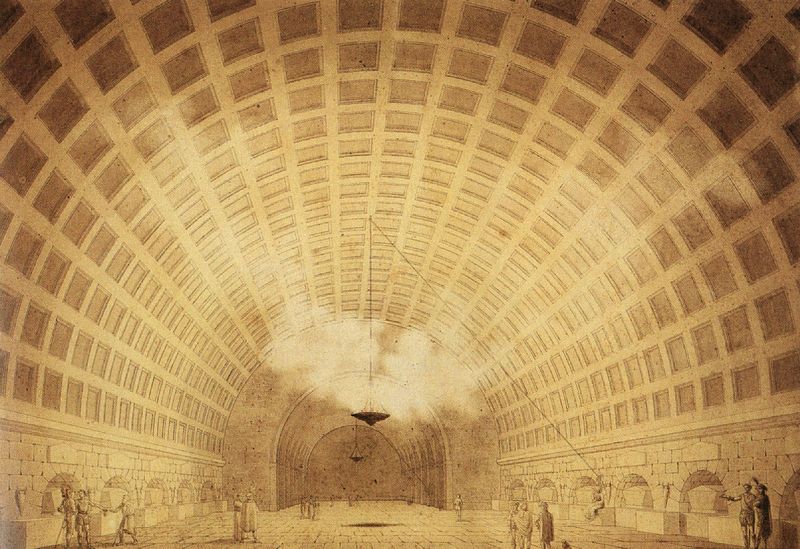
Titel: Entwurf zu einer Fürstengruft
Künstler: Friedrich Weinbrenner
Schlagwörter: feuer, schatten, wolken, gelb, menschen, lampe, lampen, licht, männer, raum, skizze, zeichnung, beige, architektur, band, stein, steine, öl, rauch, gewand, decke, klassizismus, amphore, schalen, bogen, perspektive, pflaster, kette, mauer, saal, kuppel, dampf, seile, leuchter, tiefe, halle, bögen, karos, keller, gewölbe, antike, eckig, seil, seilzug, becken, revolution, entwurf, würfel, gruft, sarg, grab, gräber, weihrauch, tunnel, kassette, nischen, dreidimensional, vorhalle, kammern, riesig, utopie, katakombe, ampel, särge, 3d, tunnel bögen, klirrend